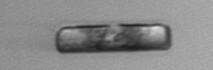
Label: Guinardia_delicatula